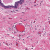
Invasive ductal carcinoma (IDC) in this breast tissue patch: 0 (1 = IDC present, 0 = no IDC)